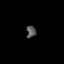
Tissue: skin
Cell type: Fibroblasts
Senescence score: 0.6809
Nuclear area (px): 113
Mean DAPI intensity: 85.513